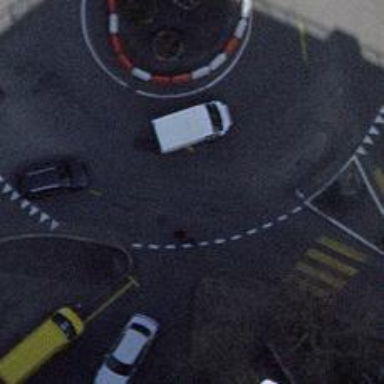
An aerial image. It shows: Tertiary road with asphalt surface leading to roundabout junction.